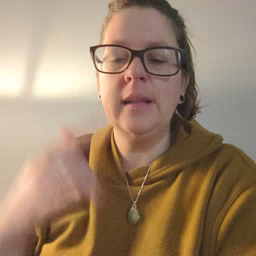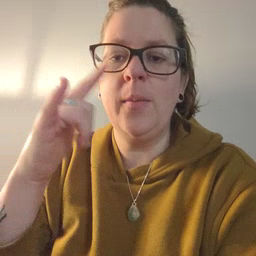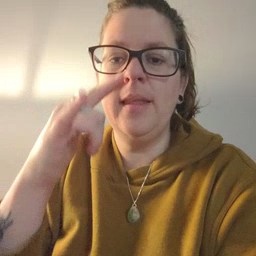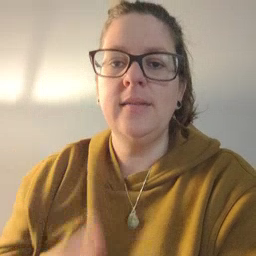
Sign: airplane